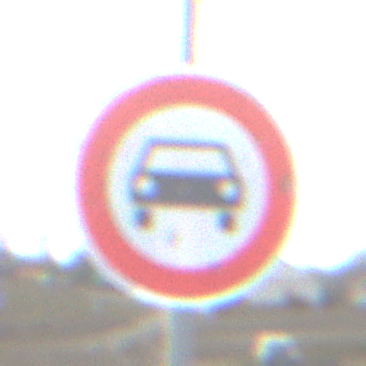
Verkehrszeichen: VerbotKraftwagen
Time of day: SunriseSunset
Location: Outdoor (RoadRail)
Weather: PartlyCloudy
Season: NotSpecified
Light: Natural